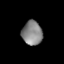
Tissue: lung
Cell type: Endothelial cells
Senescence score: 0.5478
Nuclear area (px): 478
Mean DAPI intensity: 133.408